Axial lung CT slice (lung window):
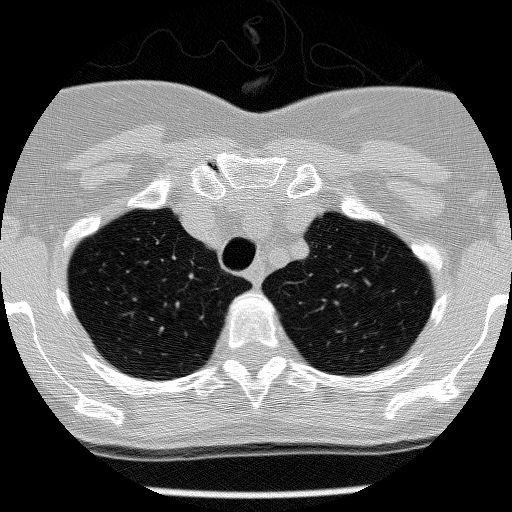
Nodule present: no